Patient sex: M
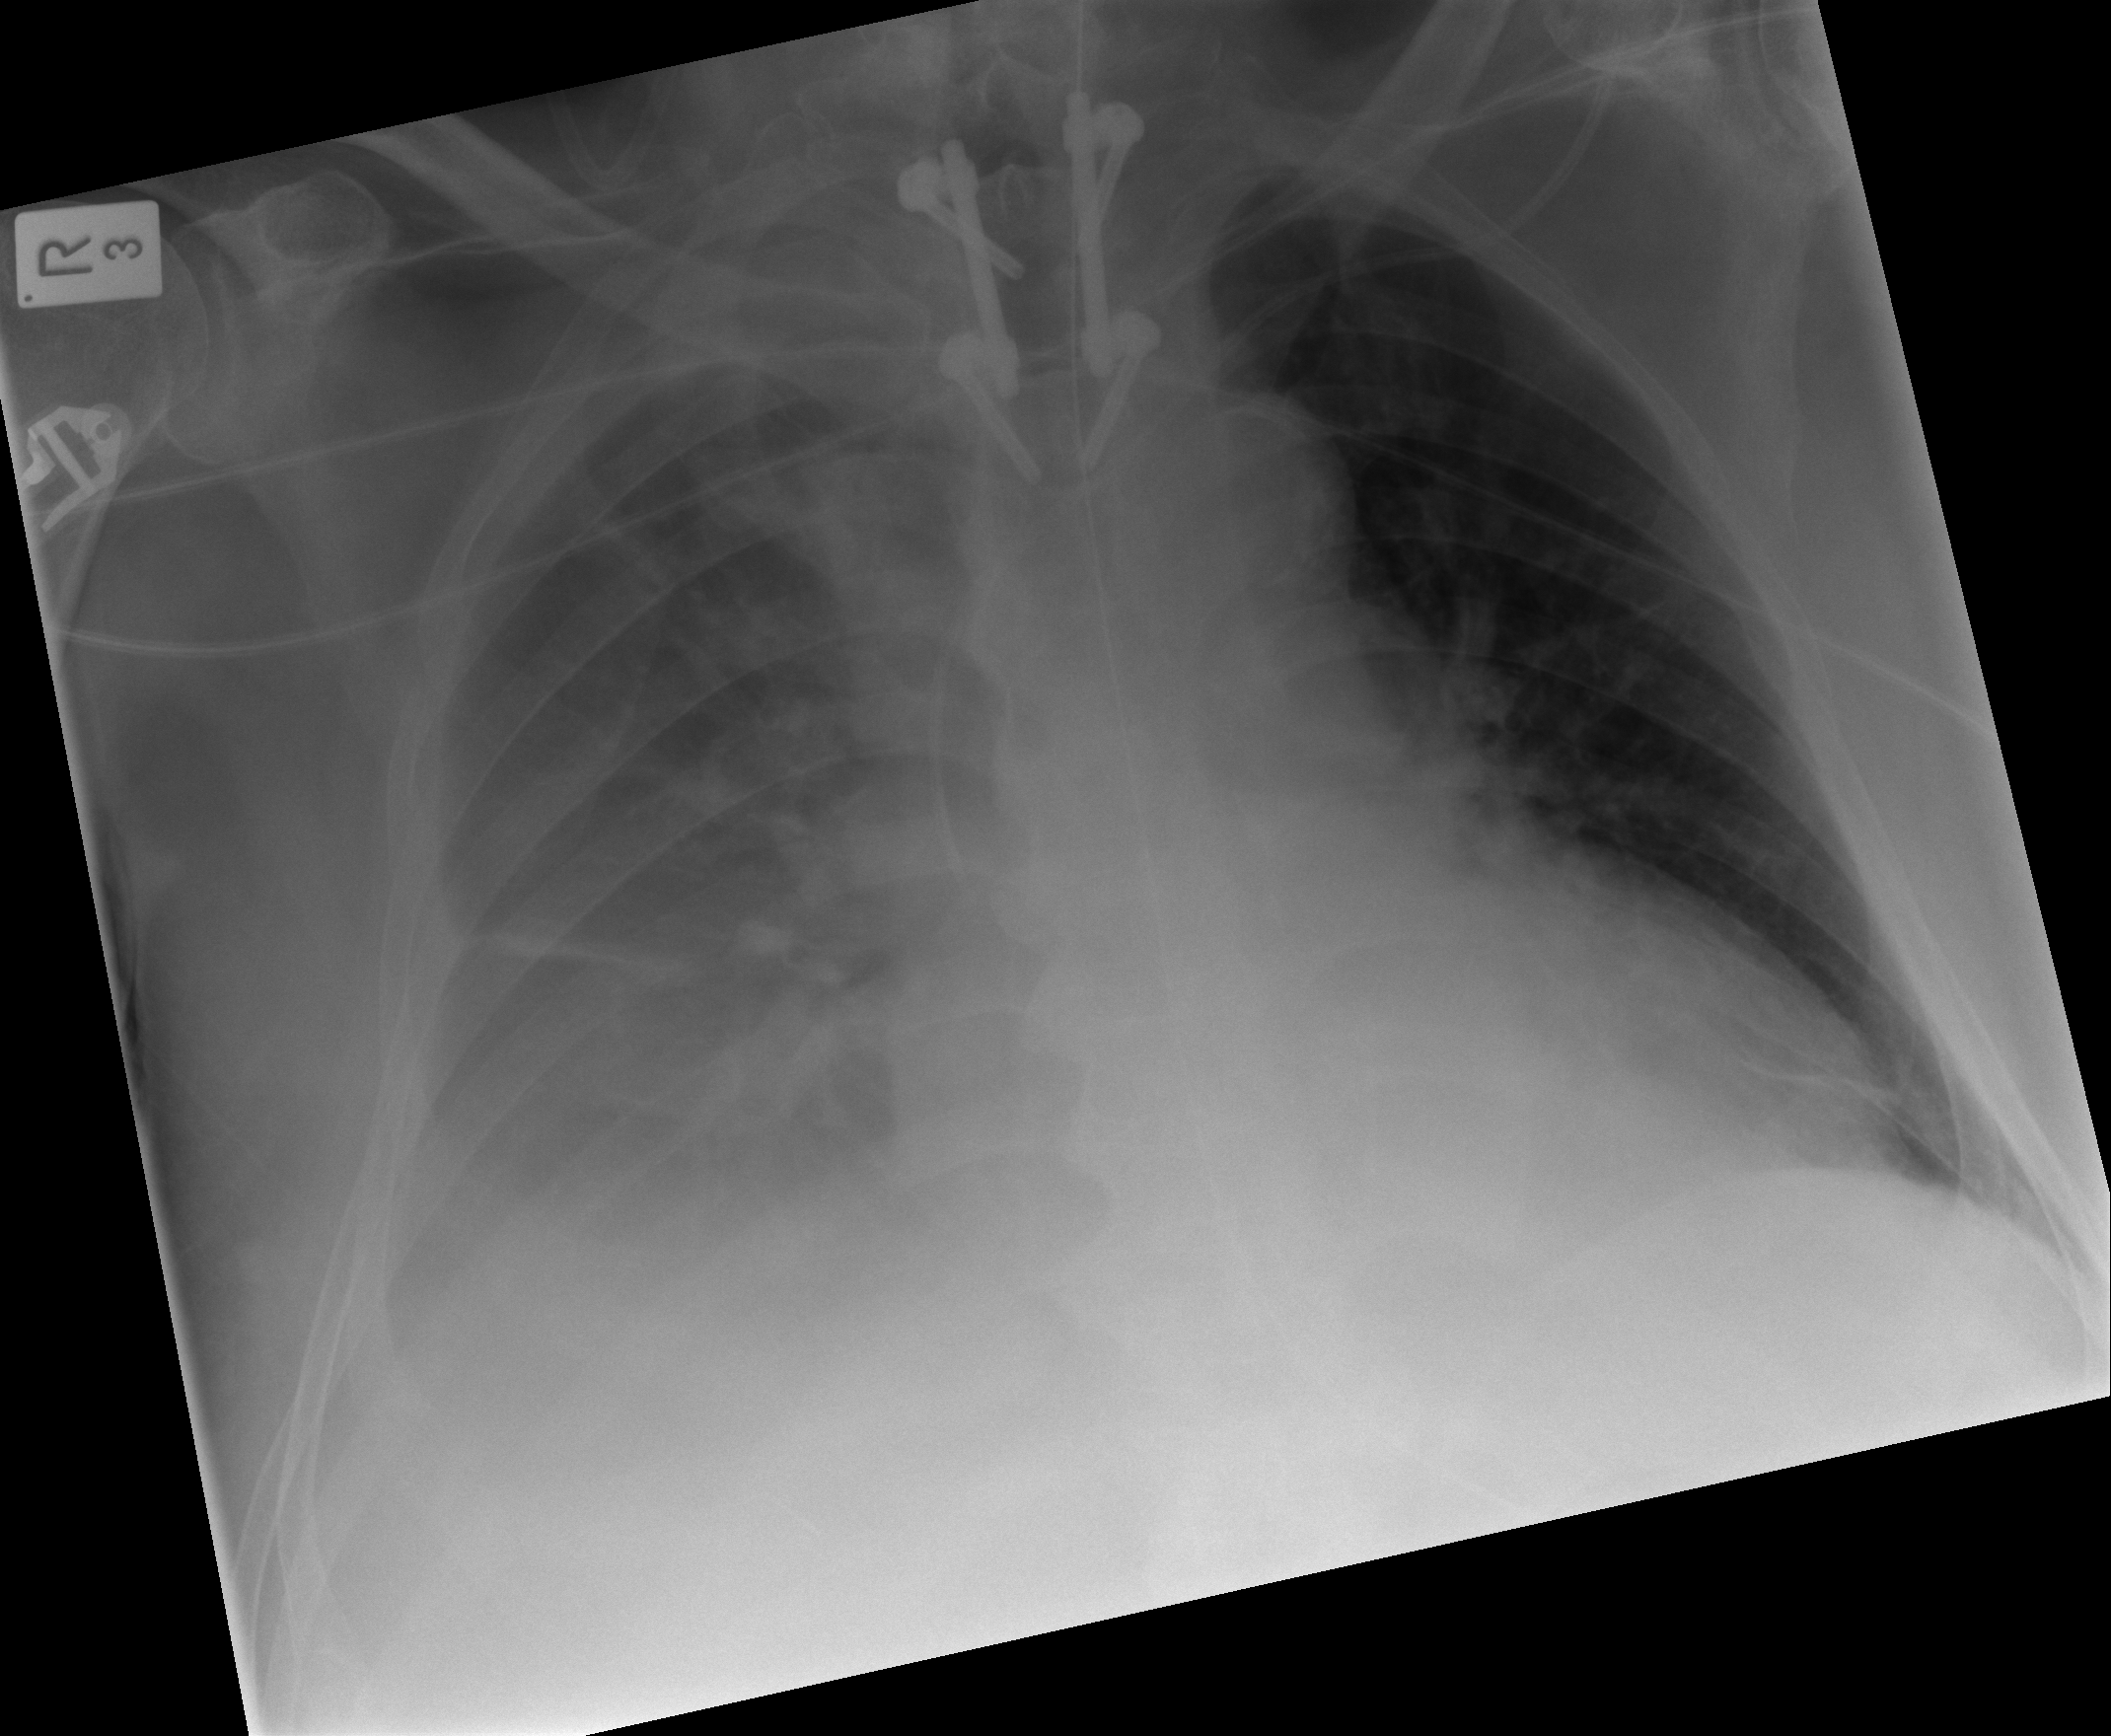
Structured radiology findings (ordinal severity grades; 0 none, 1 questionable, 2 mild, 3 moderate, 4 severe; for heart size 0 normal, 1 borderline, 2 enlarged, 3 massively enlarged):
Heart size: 0
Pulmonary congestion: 2
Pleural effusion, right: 4
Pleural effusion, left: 0
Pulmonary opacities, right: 1
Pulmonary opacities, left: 0
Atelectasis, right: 4
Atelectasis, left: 2